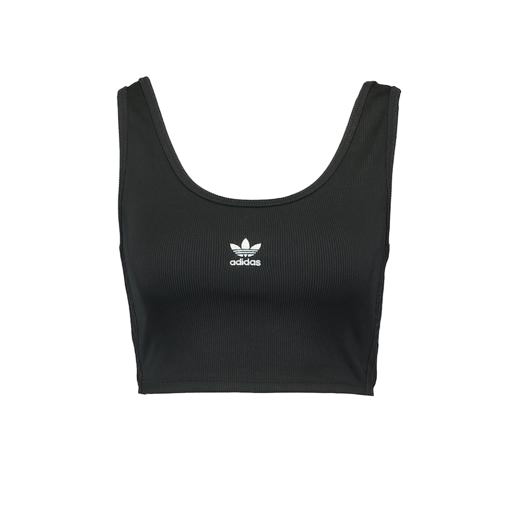
sports bra tank, bra top, sports bra, white background